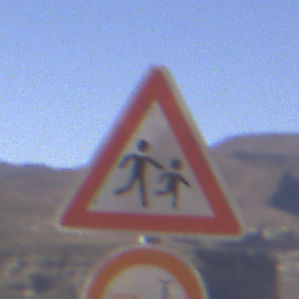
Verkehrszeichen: KinderLinks
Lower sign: VerbotUeberholenEinspurigeFahrzeuge
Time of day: Midday
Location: Outdoor (Nature)
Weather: Clear
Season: NotSpecified
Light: Natural